Question: I want to create a custom selection control for my android app. The thing is that it should look like the time ring in apple's product that can be seen in this picture
---
.
---
When a user click and hold the ring he can move it and by that increase / decrease an int number. Do you familiar with any look alike control?
Thanks!
The answer to my question is this <URL>
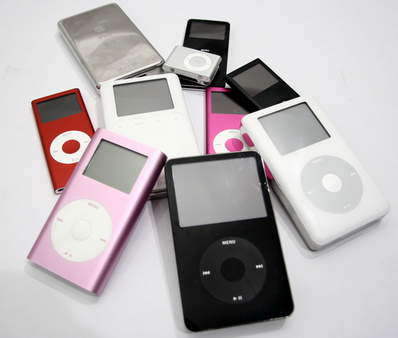
Answer: it s like iphone date picker. Try that : <URL>